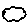
Label: cloud